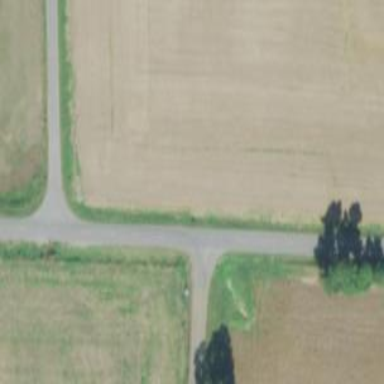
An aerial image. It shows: Secondary road.